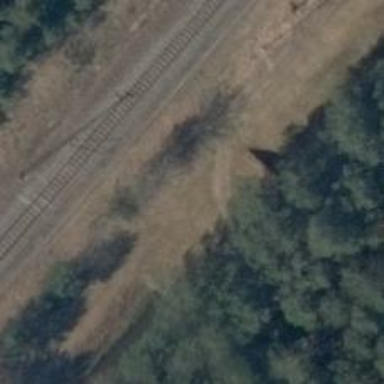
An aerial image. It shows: Ground track with tracktype of grade4.